Field crop: maize
Growth stage: 2
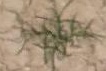
Species: salsola